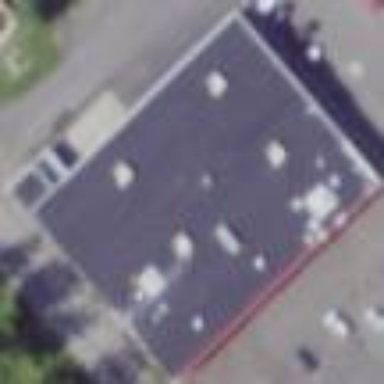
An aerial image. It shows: Retail building.